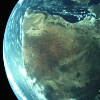
Label: land